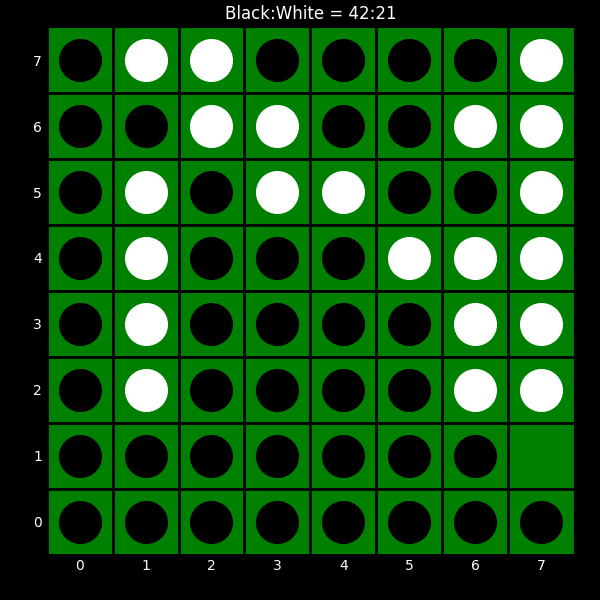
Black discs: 42
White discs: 21